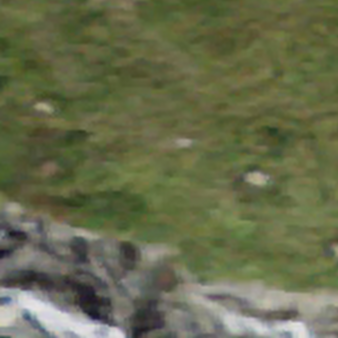
Label: other